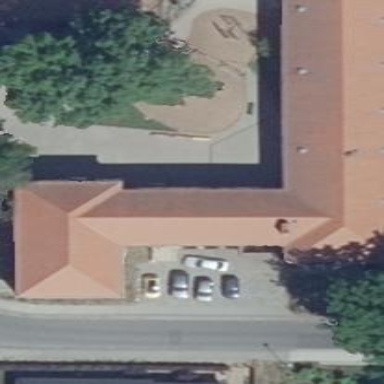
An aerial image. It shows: School.